Question:
in my sql server i am able to open three window at a time.. in Google chrome i can open lot of window.i f i open new window automatically decrees the size of rest of all window.like that i want to sett my sql server.now only three window is showing my sq l server. if i open new window i want to show that in sql server(but tab size should decrees),is there any setting for that?
if any one know how to do that.please help me to find out..
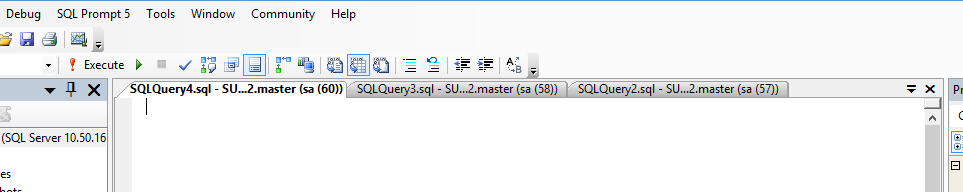
Answer: one short answer is
but you can set options for what to display in tabs text so tabs will be shorter and you will have more tabs open. to set this option you can go to
'''
click Tools >> Options >> Text Editor >> Editor Tab and Status Bar.
'''
Check out the Tab Text options
You can uncheck the database name, login name, and server name because those are shown in the status bar anyway. Then, if you wanna get fancy, change the status bar location to Top - it's right above the Tab Text options
Ref: <URL>